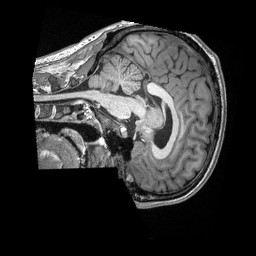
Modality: T1w
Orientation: sagittal
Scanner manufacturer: siemens
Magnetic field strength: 3 T
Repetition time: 2.3 s
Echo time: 0.00308 s